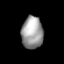
Tissue: prostate
Cell type: T cells
Senescence score: 0.7357
Nuclear area (px): 681
Mean DAPI intensity: 156.642